Question: I am using this code in grid render event for display tpl on row mouse hover
'''
grid.tip = new Ext.ToolTip({
view: grid.getView(),
target: grid.getView().mainBody,
delegate: '.x-grid3-row',
trackMouse: true,
renderTo: Ext.getBody(),
showDelay: 1000,
listeners: {
beforeshow: function updateTipBody(tip) {
var i = grid.getView().findRowIndex(tip.triggerElement);
var ViewObj = grid.getStore().getAt(i);
var nameVar, addressVar, salesOrgVar;
if (ViewObj.get('ERROR_MESSAGE') != null && (ViewObj.get('ERROR_MESSAGE')).length > 1) {
console.log("done..");
nameVar = (ViewObj.get('ERROR_MESSAGE') != null && ViewObj.get('ERROR_MESSAGE') != "") ? (Ext.BUNDLE.getMsg('POSFilesWidget.ErrorFolderGrid.ErrorFolder.label') + " : " + ViewObj.get('ERROR_MESSAGE')) : "";
tip.update(nameVar);
} else {
tip.setSize(0, 0);
tip.setVisible(false);
console.log("1..");
}
}
}
});
'''
but when message not come then it display me blank tpl, but I do not want to show tooltip please see the image

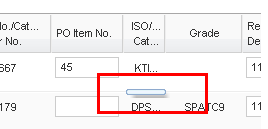
Answer: This is an <URL>. You have to call
'''
Tooltip.render(Ext.getBody());
'''
at the begin of your App. And then in your listener
'''
return false;
'''
when you don't want to show the tooltip.